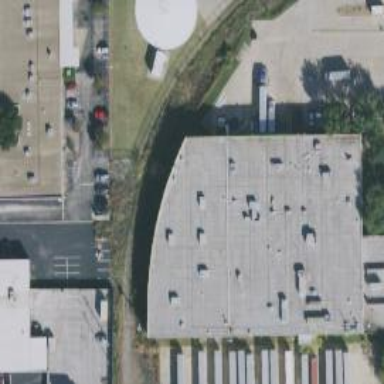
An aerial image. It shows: Warehouse.